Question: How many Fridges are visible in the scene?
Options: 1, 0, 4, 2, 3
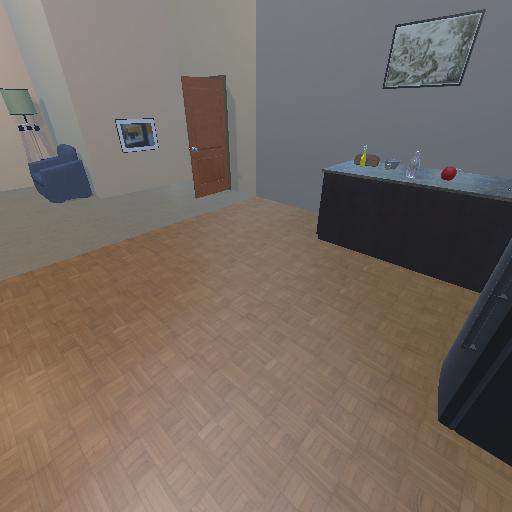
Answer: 1